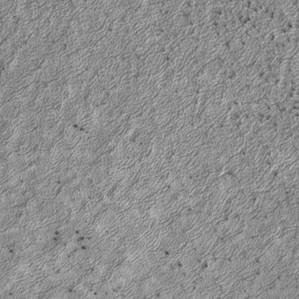
Label: frost